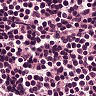
Metastatic tissue present: no